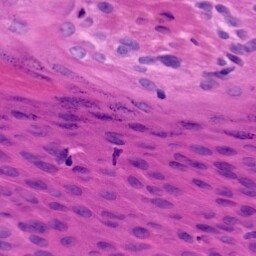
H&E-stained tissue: Skin